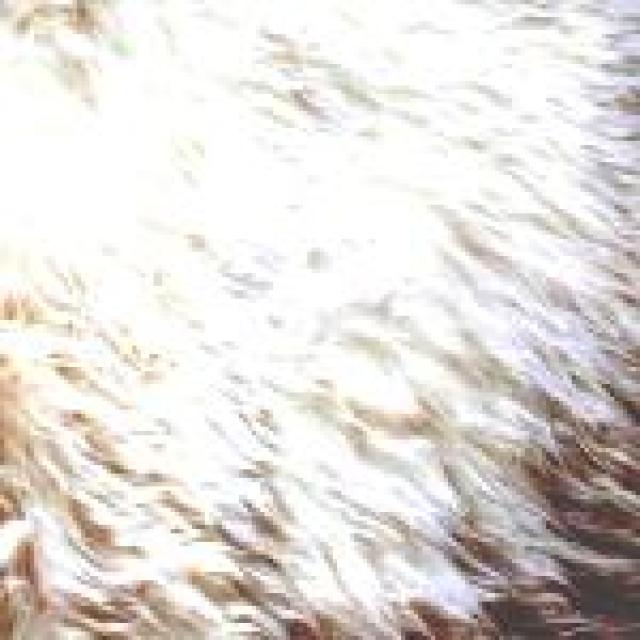
Healthy canine skin — no visible lesions, inflammation, or abnormalities. The skin and coat appear normal.